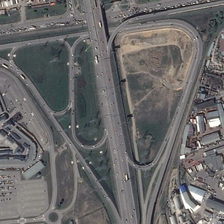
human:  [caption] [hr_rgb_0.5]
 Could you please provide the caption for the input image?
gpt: many buildings and green meadows are near a viaduct with many cars .

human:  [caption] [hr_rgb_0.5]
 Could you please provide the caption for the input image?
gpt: many buildings and green meadows are near a viaduct with many cars .

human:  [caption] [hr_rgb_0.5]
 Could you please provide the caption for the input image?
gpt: many buildings and green meadows are near a viaduct with many cars .

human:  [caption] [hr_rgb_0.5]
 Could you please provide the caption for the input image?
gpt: many buildings and green meadows are near a viaduct with many cars .

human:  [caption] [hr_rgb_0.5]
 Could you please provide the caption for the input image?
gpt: many buildings and green meadows are near a viaduct with many cars .